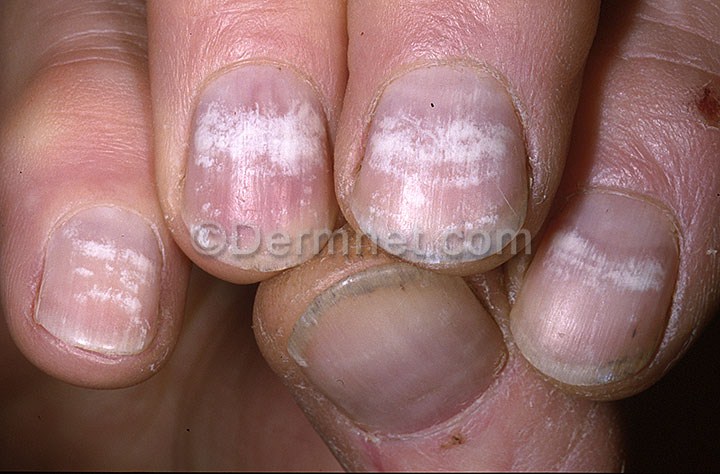
Disease: Nail Fungus and other Nail Disease